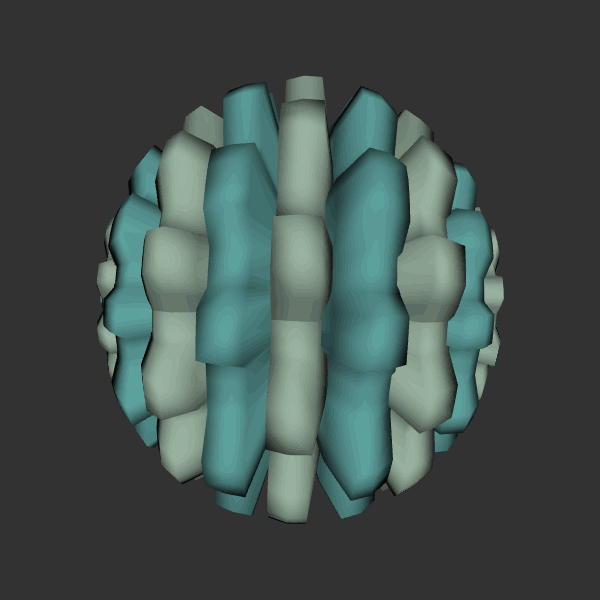
Background: dark